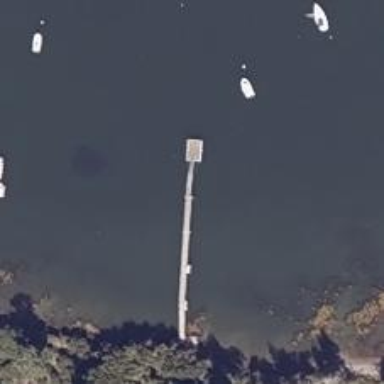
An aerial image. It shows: Man-made pier.